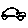
Label: car